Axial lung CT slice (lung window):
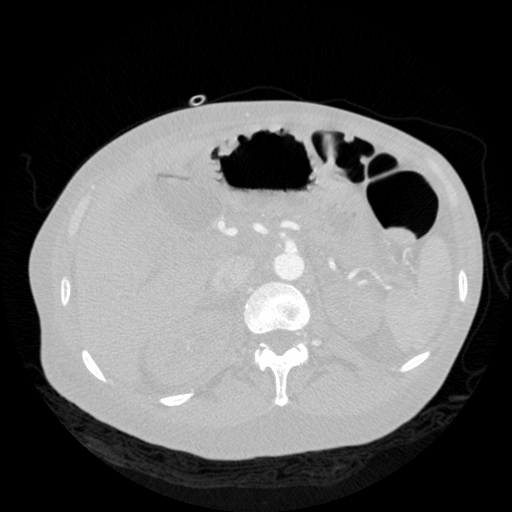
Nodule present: no